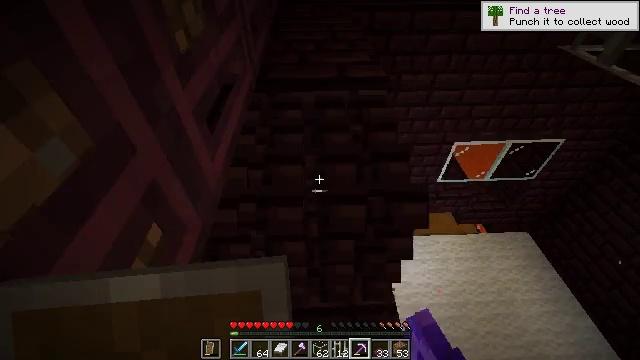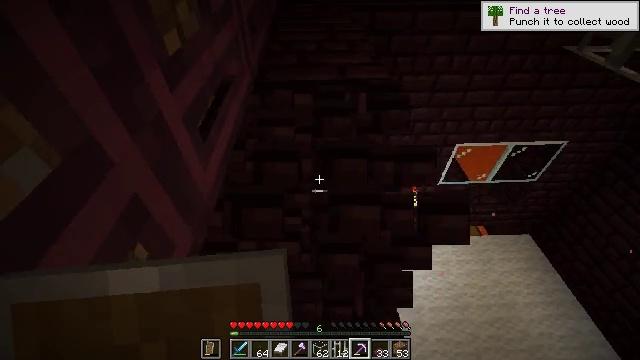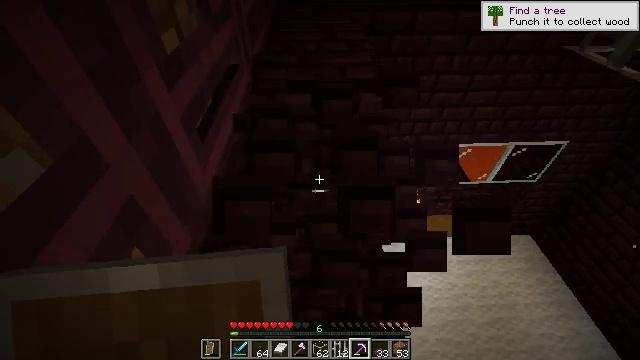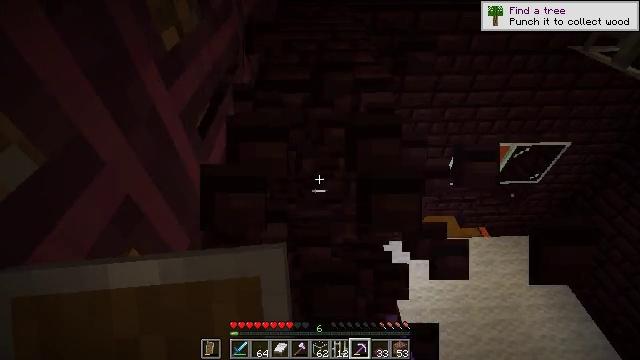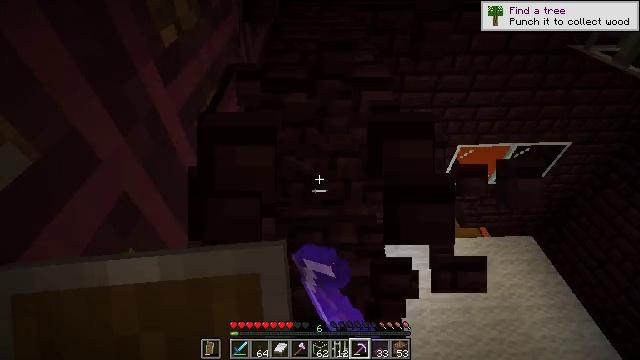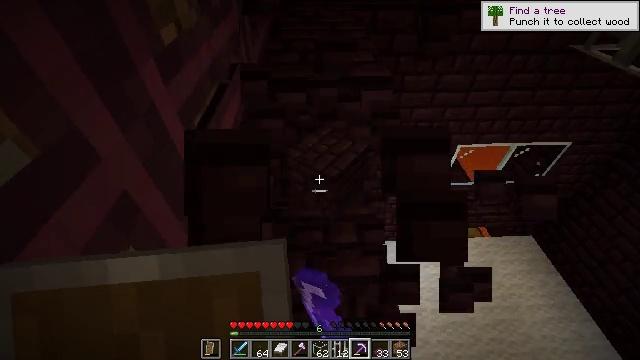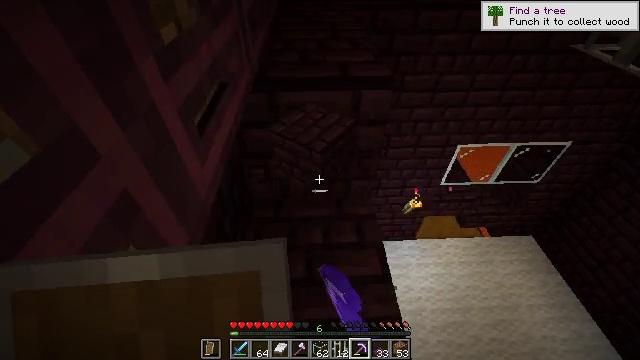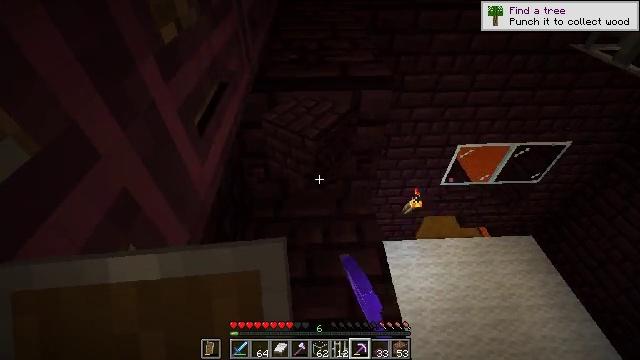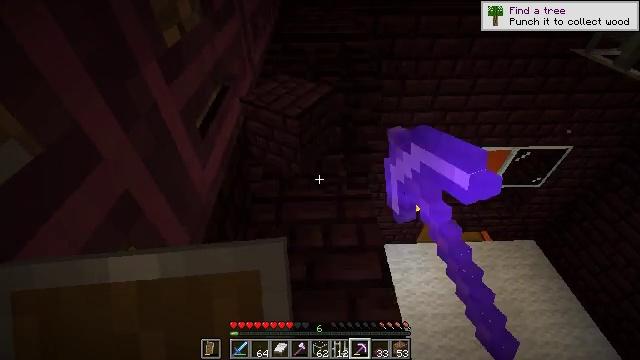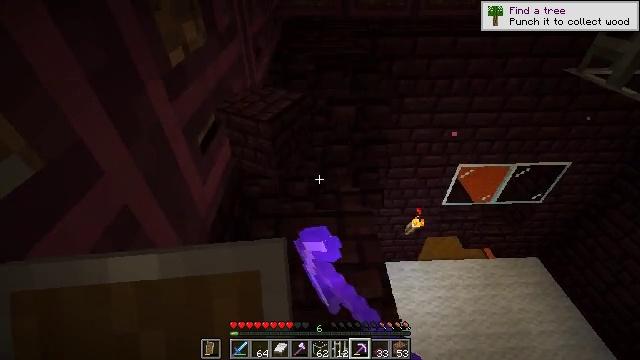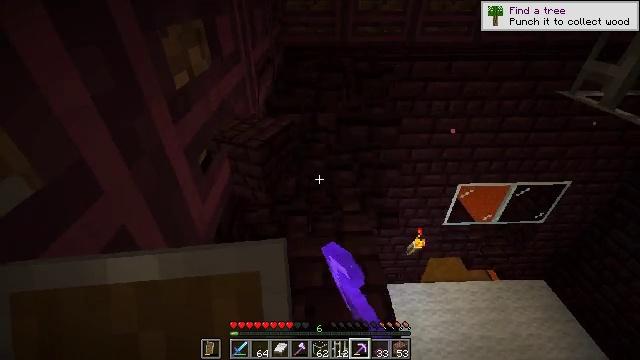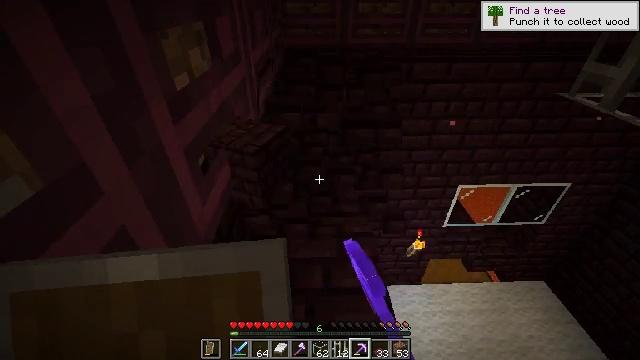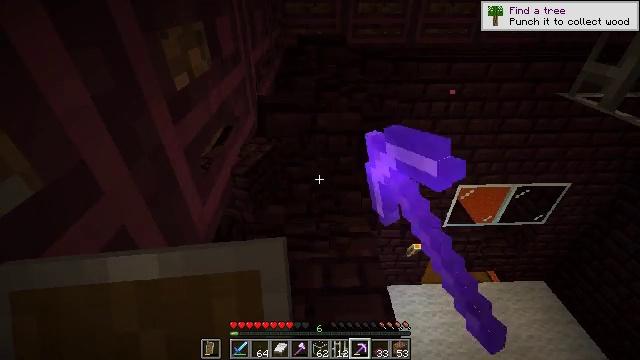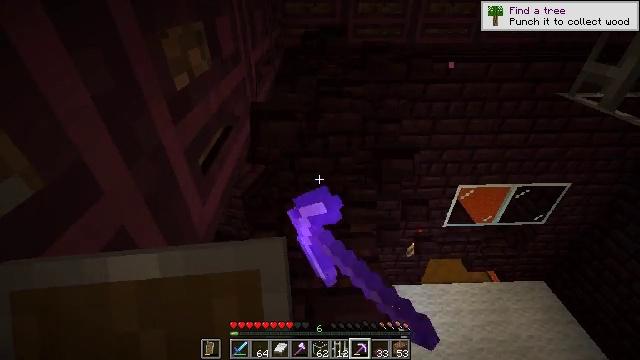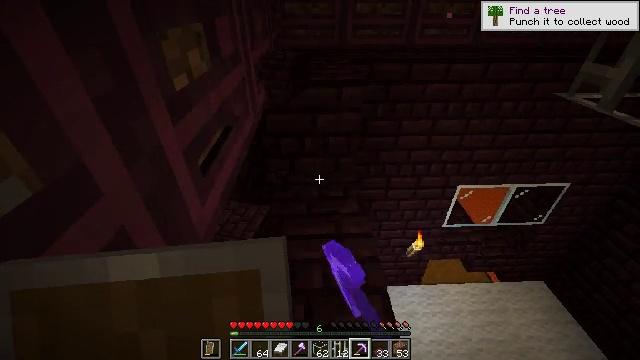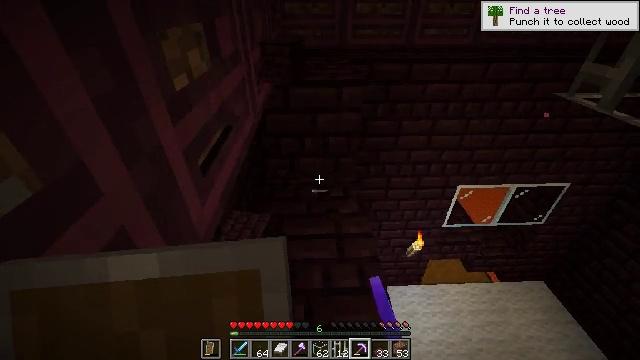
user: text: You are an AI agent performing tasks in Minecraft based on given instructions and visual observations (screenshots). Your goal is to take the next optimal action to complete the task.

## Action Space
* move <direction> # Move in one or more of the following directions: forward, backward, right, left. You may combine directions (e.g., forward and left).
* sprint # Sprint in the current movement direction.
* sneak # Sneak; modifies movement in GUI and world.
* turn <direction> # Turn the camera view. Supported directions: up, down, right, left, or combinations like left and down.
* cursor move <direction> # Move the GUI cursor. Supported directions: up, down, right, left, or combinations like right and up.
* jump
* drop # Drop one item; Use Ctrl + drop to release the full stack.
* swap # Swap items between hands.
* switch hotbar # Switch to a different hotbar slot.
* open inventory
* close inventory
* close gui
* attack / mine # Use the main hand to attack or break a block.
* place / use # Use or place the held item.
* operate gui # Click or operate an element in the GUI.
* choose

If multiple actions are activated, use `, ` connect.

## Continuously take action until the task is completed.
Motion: motion action
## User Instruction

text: Harvest nether bricks from a structure.
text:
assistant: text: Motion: attack / mine
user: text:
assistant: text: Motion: attack / mine
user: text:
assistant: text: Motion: attack / mine
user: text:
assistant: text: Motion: attack / mine
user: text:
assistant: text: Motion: attack / mine
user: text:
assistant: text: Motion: attack / mine
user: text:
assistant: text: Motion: attack / mine
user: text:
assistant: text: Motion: attack / mine
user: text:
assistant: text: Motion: turn up, attack / mine
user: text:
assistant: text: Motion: turn up, attack / mine
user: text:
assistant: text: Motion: attack / mine
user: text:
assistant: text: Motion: attack / mine
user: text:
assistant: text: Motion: attack / mine
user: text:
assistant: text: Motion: attack / mine
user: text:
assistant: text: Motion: no_op
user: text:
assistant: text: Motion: no_op
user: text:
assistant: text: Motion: move forward
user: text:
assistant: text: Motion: move forward
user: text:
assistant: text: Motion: move forward
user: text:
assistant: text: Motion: move forward, turn up
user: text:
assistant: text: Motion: move forward
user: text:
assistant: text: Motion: move forward
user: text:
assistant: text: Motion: attack / mine
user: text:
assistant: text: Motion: attack / mine
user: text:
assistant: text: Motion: attack / mine
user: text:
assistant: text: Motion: attack / mine
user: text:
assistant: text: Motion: attack / mine
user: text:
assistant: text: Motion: attack / mine
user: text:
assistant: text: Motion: attack / mine
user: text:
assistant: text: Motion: attack / mine